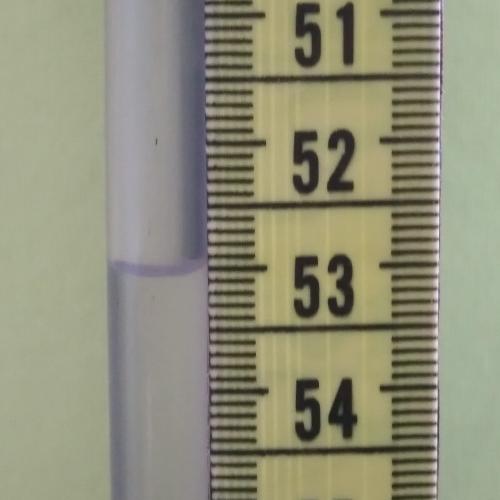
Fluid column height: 53.0 cm